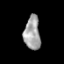
Tissue: prostate
Cell type: T cells
Senescence score: 0.3554
Nuclear area (px): 534
Mean DAPI intensity: 162.775